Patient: sex F, age 26
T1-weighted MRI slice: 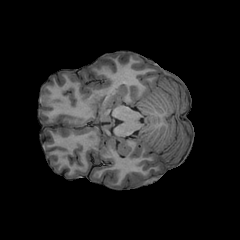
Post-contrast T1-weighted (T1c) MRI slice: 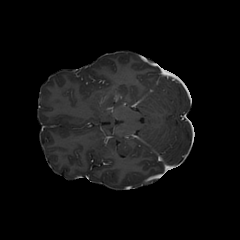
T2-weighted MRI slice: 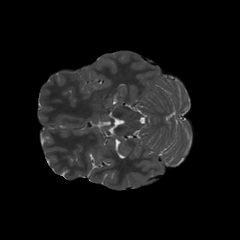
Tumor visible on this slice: no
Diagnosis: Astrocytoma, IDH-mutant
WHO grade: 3